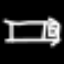
Label: bed